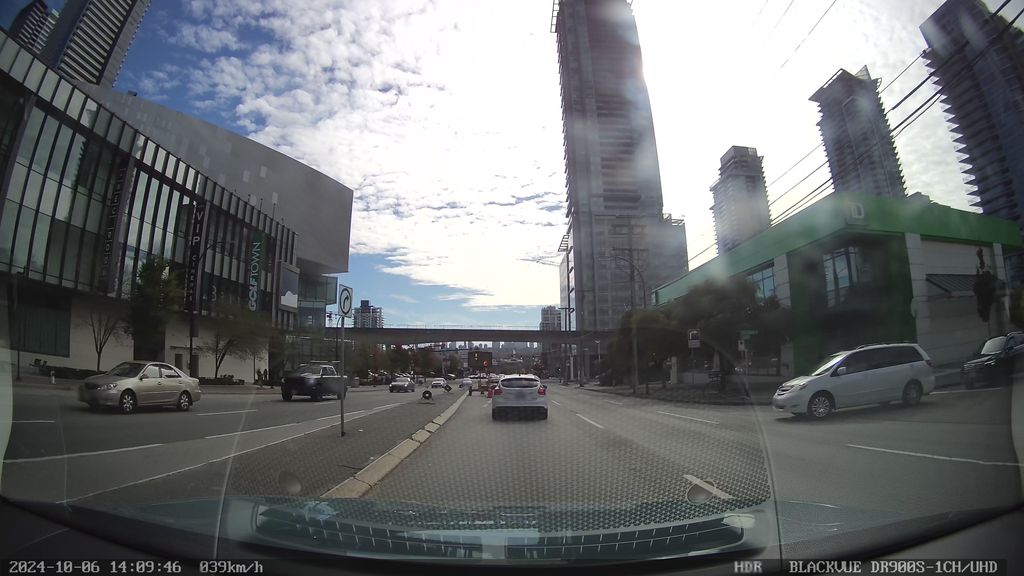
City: vancouver